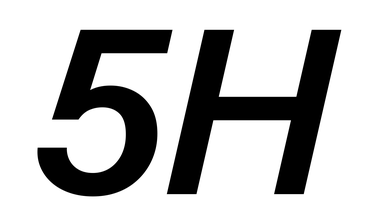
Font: InstrumentSans-Italic_SemiBold_Italic